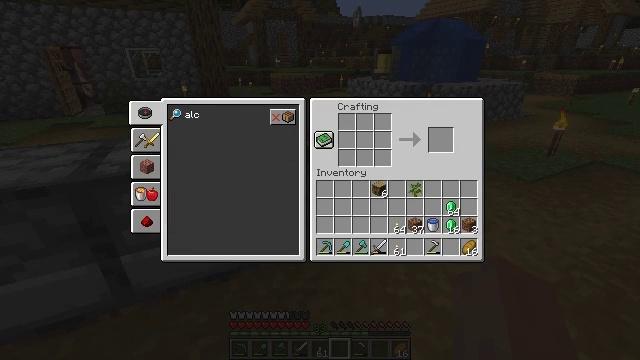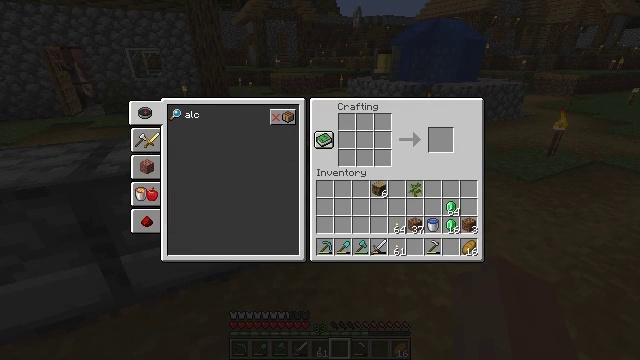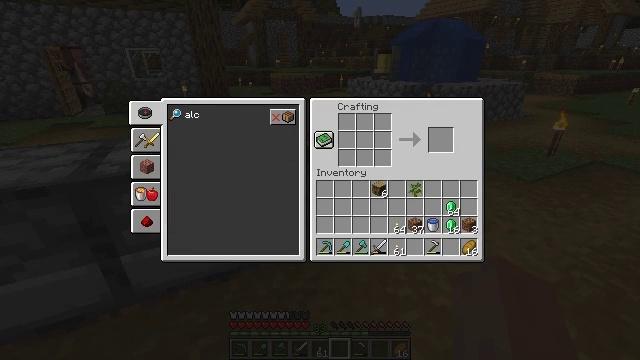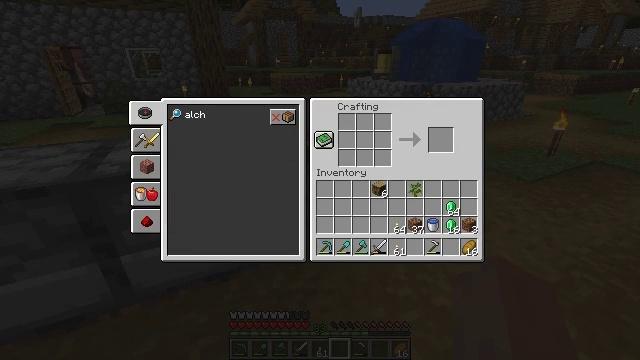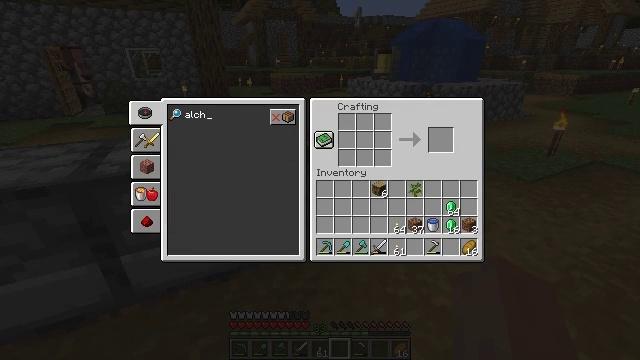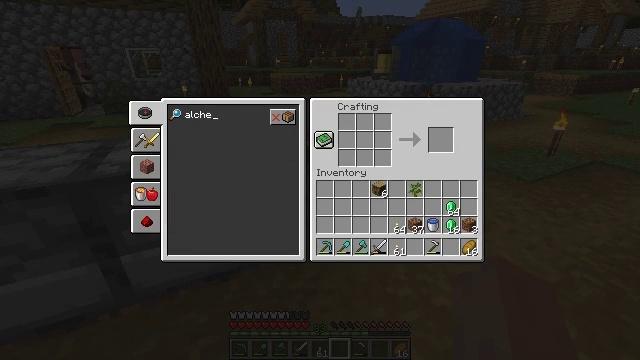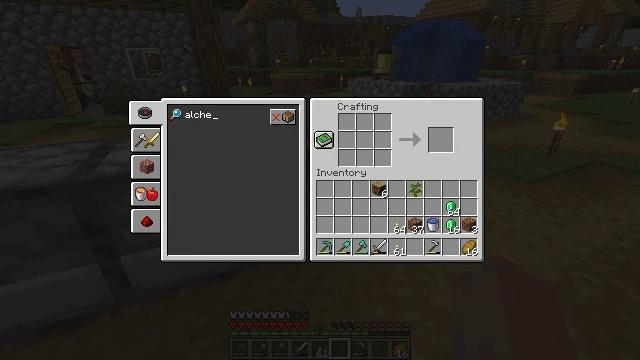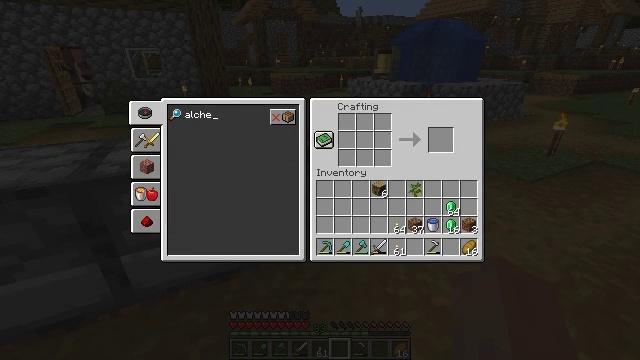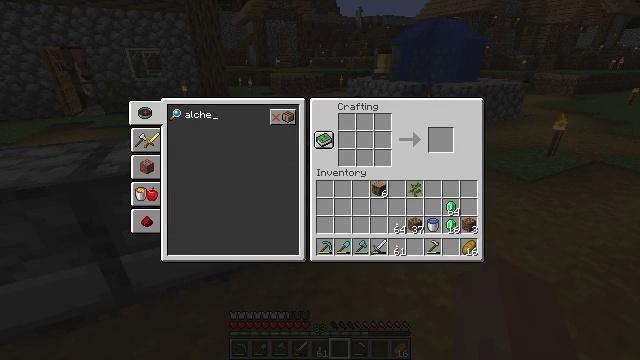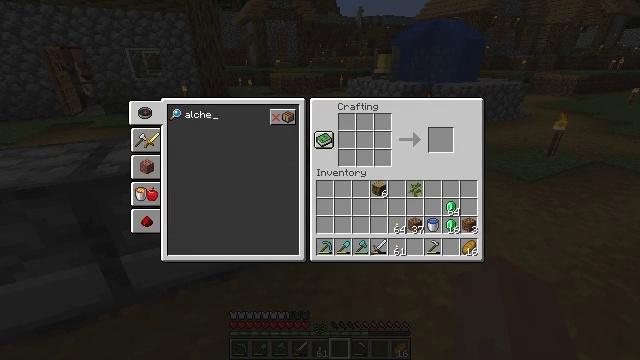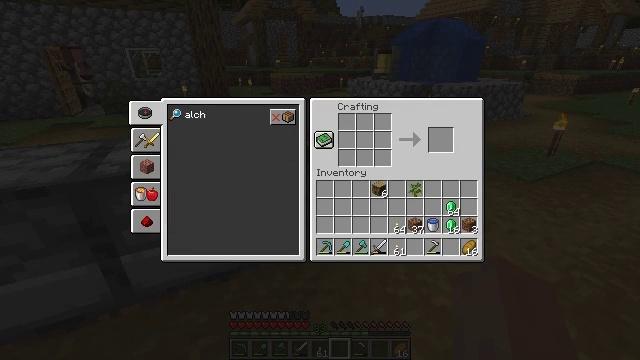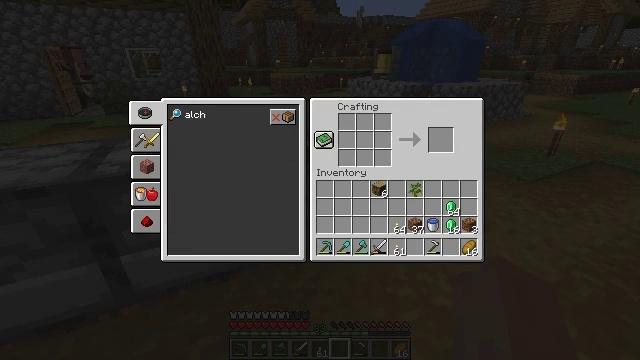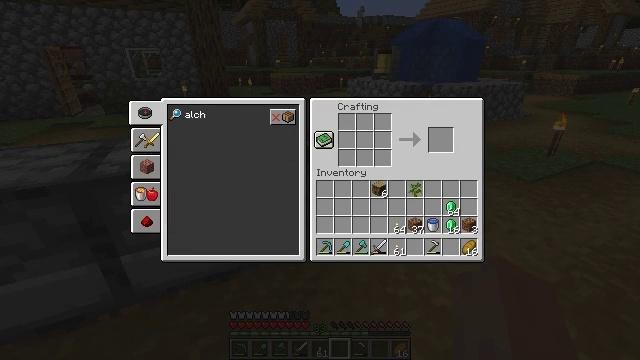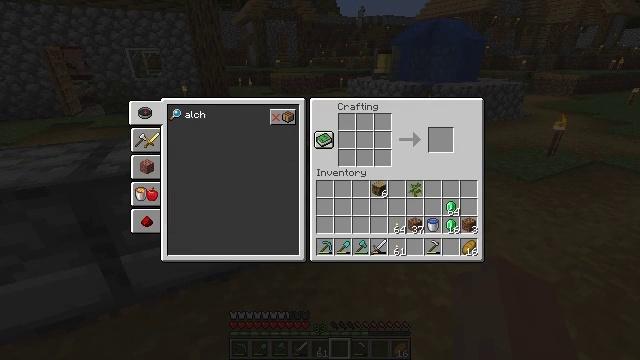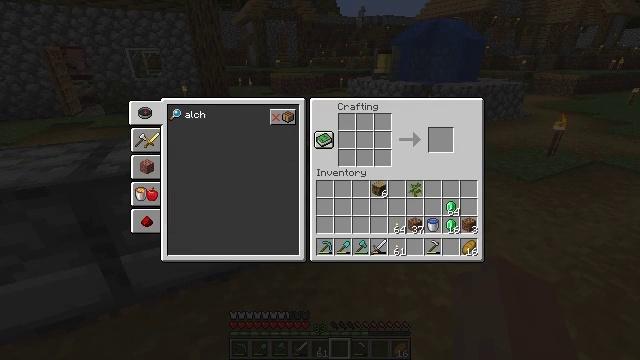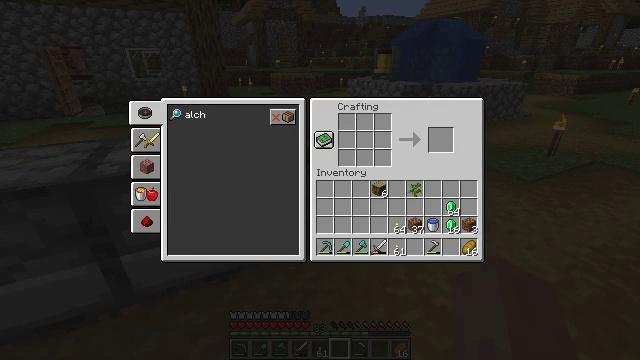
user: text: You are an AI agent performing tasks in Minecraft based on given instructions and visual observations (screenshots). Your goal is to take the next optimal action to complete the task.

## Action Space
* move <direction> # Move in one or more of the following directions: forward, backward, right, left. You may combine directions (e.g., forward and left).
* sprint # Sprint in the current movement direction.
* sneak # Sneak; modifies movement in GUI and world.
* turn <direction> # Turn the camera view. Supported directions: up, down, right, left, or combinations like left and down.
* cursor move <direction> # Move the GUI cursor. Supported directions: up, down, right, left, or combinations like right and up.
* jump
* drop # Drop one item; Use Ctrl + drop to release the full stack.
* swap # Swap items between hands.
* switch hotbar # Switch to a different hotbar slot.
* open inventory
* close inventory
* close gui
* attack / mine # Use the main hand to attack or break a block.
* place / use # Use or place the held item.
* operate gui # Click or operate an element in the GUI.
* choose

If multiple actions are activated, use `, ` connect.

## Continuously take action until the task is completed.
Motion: motion action
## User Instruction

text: Gather sugar cane for crafting.
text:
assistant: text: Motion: no_op
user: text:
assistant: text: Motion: no_op
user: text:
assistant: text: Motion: no_op
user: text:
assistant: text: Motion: no_op
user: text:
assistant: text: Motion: no_op
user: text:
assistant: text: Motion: no_op
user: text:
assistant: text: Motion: no_op
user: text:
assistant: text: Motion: no_op
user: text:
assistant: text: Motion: no_op
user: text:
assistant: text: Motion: no_op
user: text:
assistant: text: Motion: no_op
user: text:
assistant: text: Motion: no_op
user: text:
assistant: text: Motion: no_op
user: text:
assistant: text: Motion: no_op
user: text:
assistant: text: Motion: no_op
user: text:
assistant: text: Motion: no_op
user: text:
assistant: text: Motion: no_op
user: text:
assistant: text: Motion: no_op
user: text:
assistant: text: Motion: no_op
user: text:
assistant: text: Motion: no_op
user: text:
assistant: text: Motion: no_op
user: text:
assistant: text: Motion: no_op
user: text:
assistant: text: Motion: no_op
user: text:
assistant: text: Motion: no_op
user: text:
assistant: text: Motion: no_op
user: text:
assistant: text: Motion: no_op
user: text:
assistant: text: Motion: no_op
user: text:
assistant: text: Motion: no_op
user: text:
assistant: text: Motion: no_op
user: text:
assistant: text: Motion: no_op